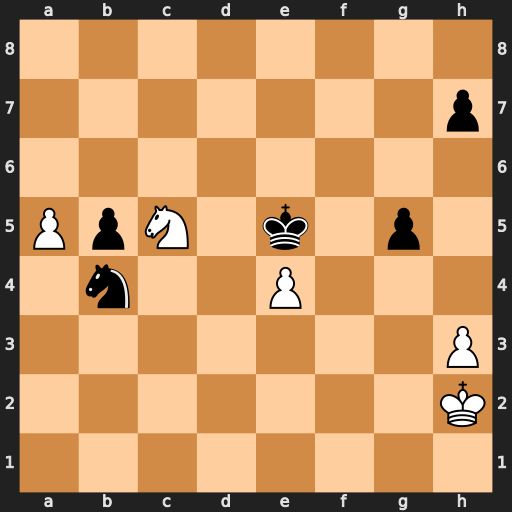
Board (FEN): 8/7p/8/PpN1k1p1/1n2P3/7P/7K/8
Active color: w
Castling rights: -
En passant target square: -
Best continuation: Nd3+ Nxd3 a6 Nc5 a7